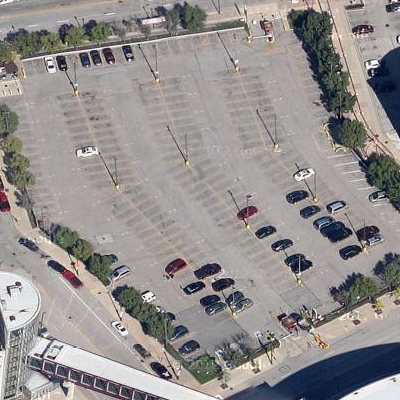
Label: Parking